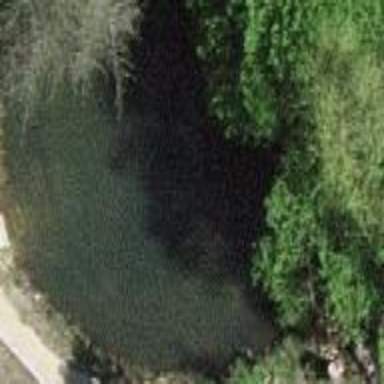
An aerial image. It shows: Pond surrounded by natural water.